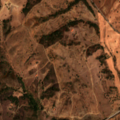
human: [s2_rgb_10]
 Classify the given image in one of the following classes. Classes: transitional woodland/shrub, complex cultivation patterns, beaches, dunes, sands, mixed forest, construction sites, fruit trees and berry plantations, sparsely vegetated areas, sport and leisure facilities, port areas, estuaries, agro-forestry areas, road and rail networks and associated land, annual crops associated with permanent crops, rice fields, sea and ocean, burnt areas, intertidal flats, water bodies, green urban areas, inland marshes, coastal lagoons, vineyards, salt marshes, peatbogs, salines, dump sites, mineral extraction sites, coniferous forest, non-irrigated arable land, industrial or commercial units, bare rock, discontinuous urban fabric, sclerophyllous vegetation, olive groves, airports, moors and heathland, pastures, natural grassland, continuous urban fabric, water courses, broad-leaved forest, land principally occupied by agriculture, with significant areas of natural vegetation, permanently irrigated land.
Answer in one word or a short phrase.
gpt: non-irrigated arable land, pastures, land principally occupied by agriculture, with significant areas of natural vegetation, sclerophyllous vegetation, transitional woodland/shrub